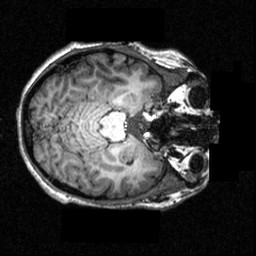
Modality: T1w
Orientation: axial
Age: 20
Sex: female
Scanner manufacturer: siemens
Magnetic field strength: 3.951 T
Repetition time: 1.5 s
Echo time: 0.00335 s